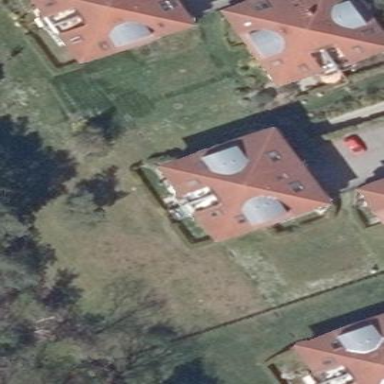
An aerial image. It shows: Pyramidal-shaped roof of apartment building.